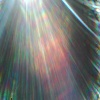
Label: sunburn